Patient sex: F
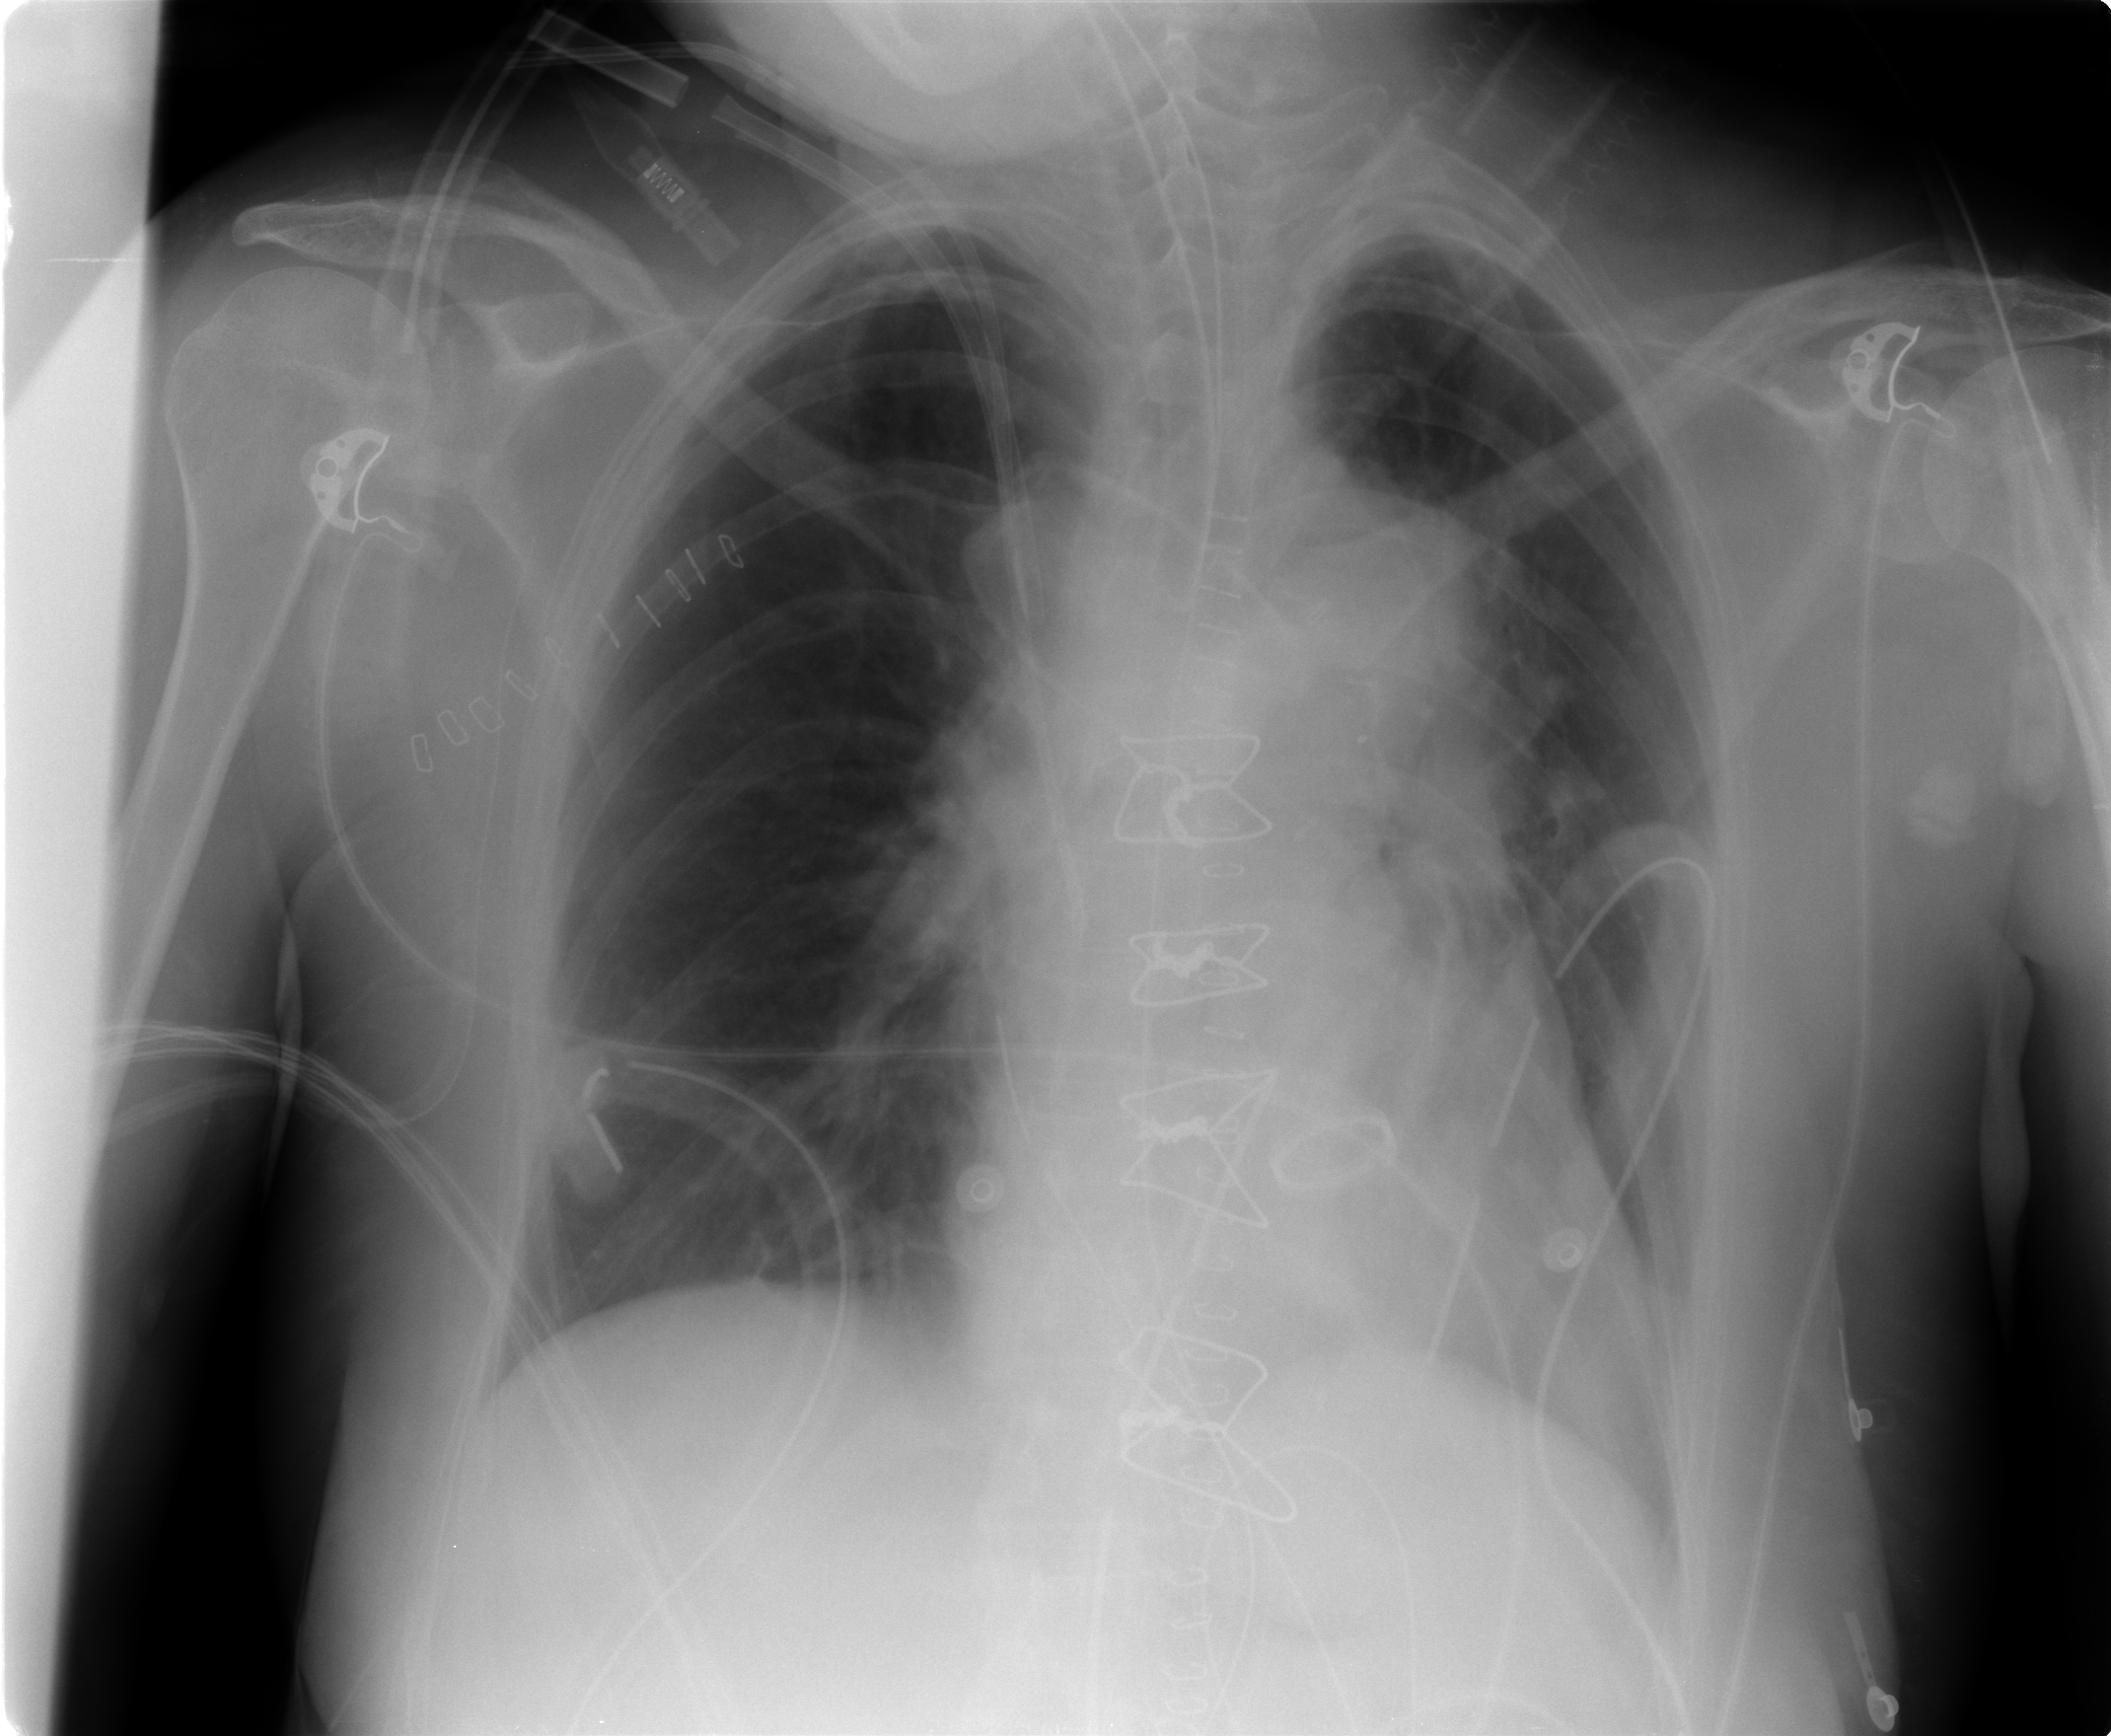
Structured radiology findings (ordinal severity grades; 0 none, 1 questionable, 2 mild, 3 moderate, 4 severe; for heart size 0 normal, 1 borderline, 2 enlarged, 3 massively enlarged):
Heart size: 0
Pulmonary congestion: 0
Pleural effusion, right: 0
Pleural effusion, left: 1
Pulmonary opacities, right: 0
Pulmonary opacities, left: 0
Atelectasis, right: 2
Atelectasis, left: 2